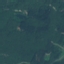
Land use / land cover class: Forest